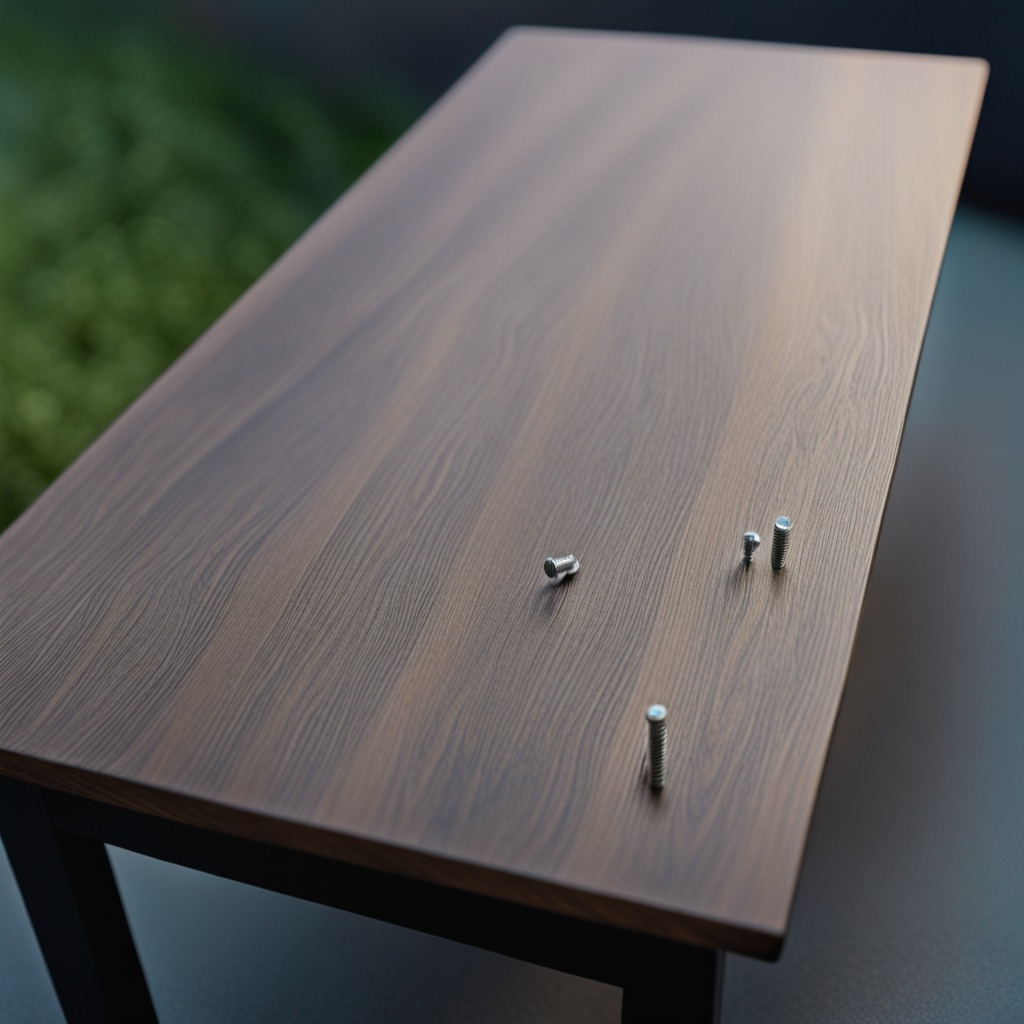
A metal screw is lying on the old table with faint burn marks in a small garage at twilight.